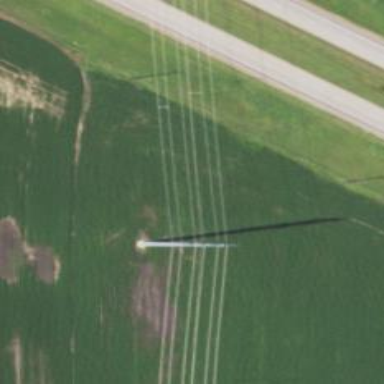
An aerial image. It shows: Power tower.